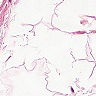
Metastatic tissue present: no